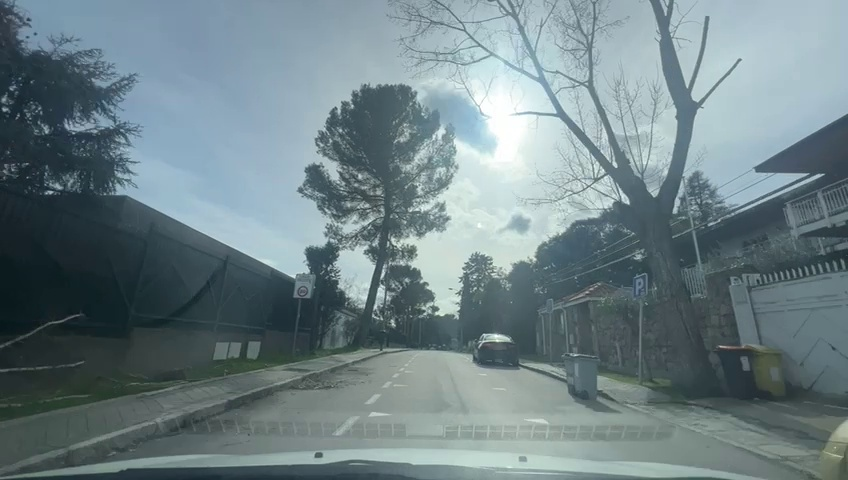
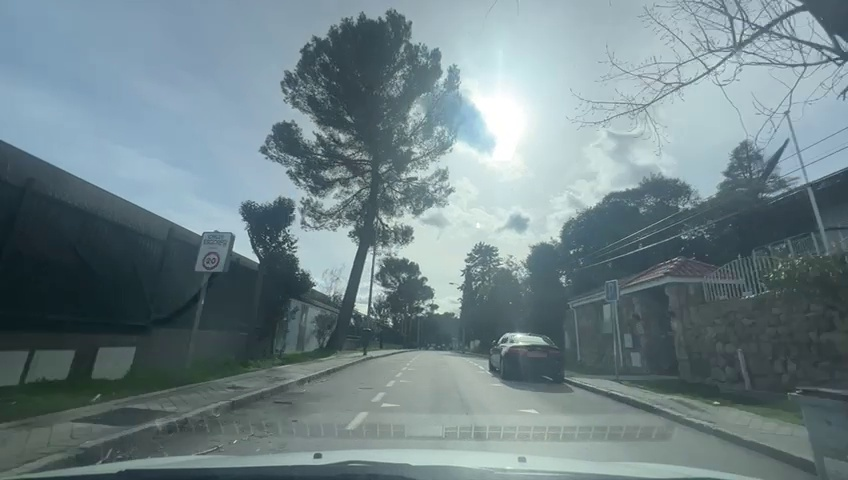
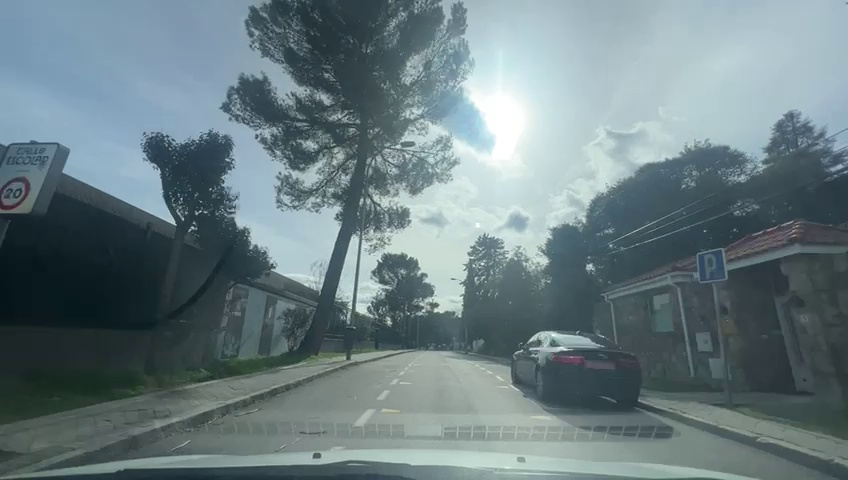
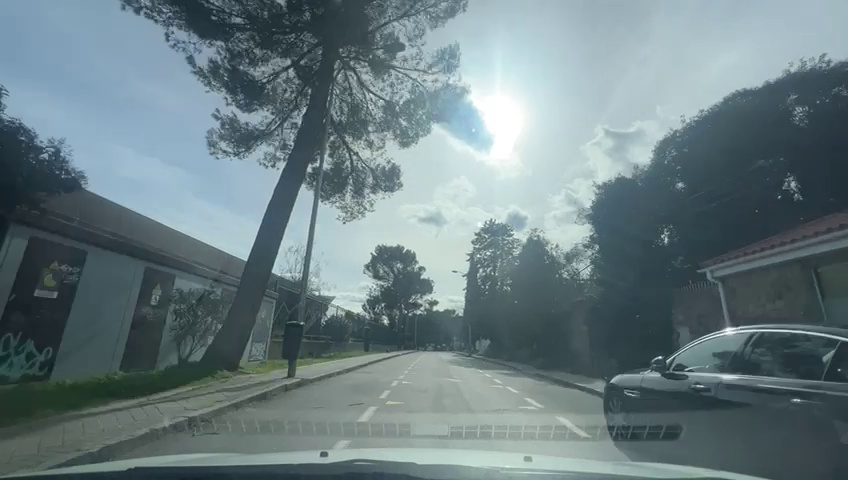
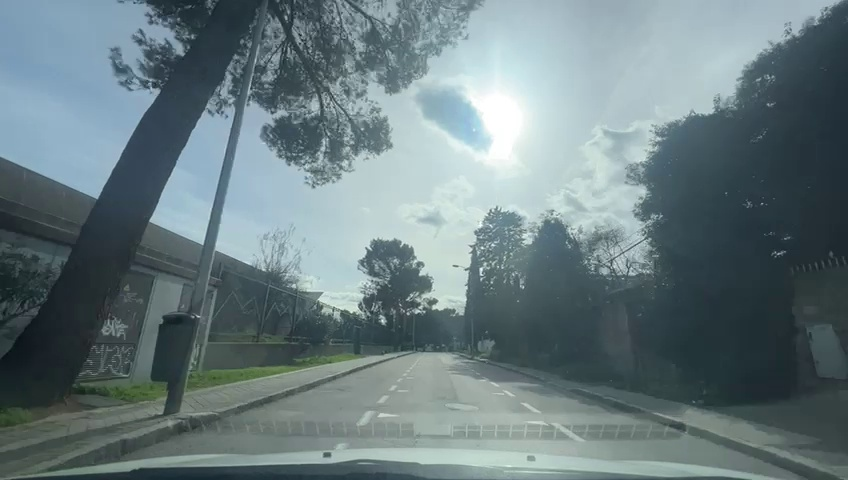
Situation: Speed limit adaptation
Question: Are multiple speed limit signs with different values visible?
Answer: No
Reasoning: there's only one visible sign with speed limits visible showing its a school zone and speed shoukld be limited to 20km/h

Situation: Speed limit adaptation
Question: Is there a speed limit sign regulating the ego lane?
Answer: Yes
Reasoning: yes 20 km/h aas its a school zone

Situation: Speed limit adaptation
Question: What speed value is displayed on the visible speed limit sign?
Answer: 20
Reasoning: 20 km/h as it's a school zone

Situation: Speed limit adaptation
Question: Is the ego vehicle traveling on a highway?
Answer: No
Reasoning: as it's a school zone its not the highway

Situation: Speed limit adaptation
Question: Is the ego vehicle entering or exiting a highway?
Answer: No
Reasoning: its in a school zone

Situation: Speed limit adaptation
Question: Are speed bumps, crosswalks, or construction-related obstacles present in the ego lane?
Answer: No
Reasoning: there a re no visible